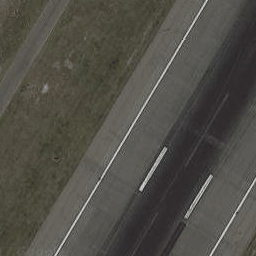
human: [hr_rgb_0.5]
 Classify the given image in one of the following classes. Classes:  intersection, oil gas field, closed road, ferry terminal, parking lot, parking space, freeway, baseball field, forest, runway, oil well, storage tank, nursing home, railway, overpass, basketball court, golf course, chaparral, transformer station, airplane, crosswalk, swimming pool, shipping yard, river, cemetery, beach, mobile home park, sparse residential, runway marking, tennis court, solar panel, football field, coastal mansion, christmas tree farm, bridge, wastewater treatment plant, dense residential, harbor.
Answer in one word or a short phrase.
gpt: runway